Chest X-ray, PA view. Patient: 33 years old, sex F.
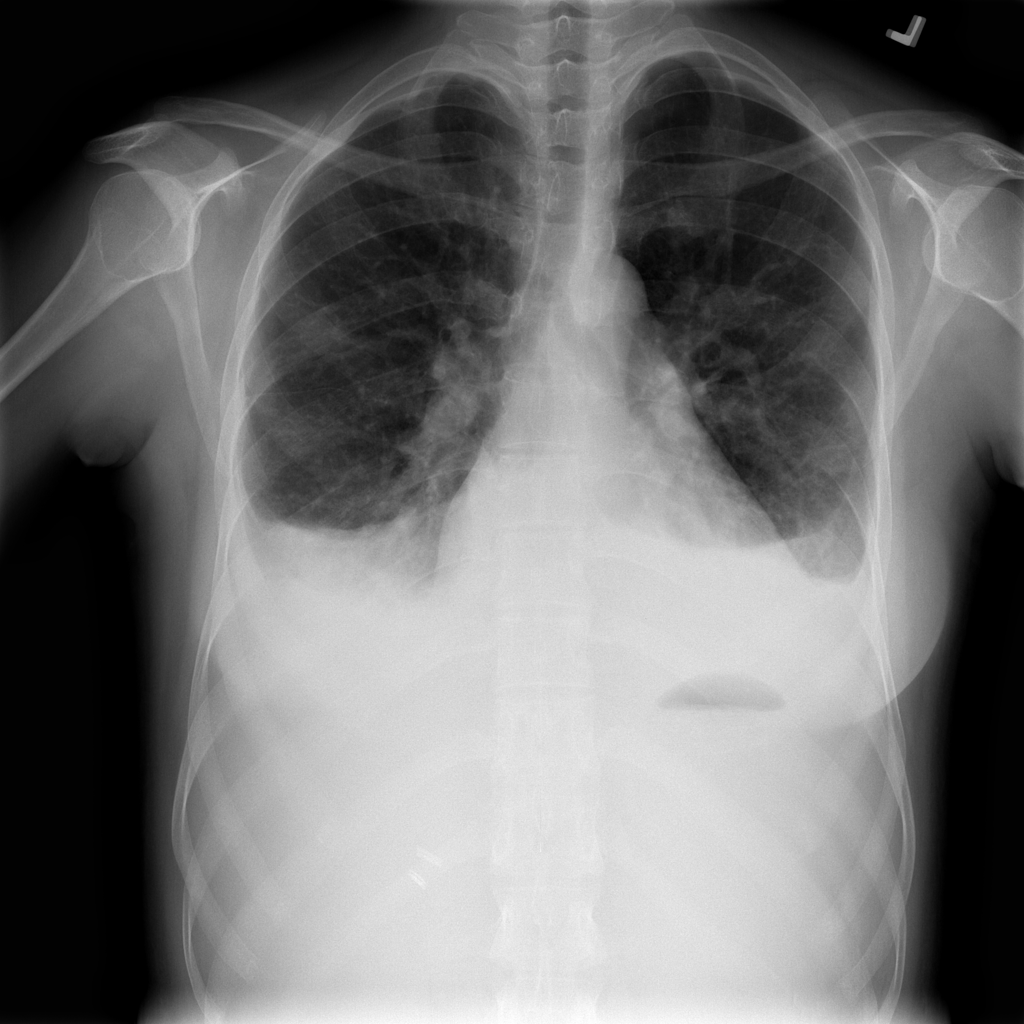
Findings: Effusion, Infiltration